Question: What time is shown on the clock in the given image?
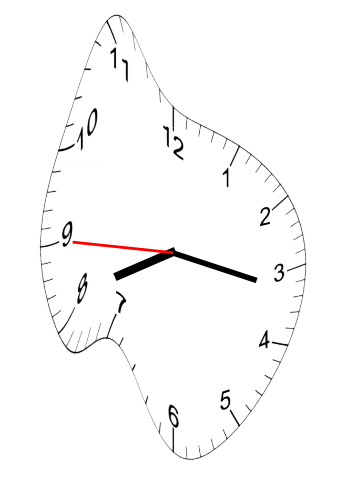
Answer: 08:16:45